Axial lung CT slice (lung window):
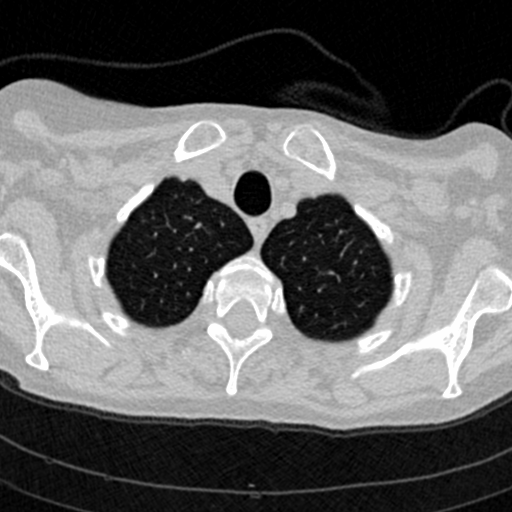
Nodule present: no